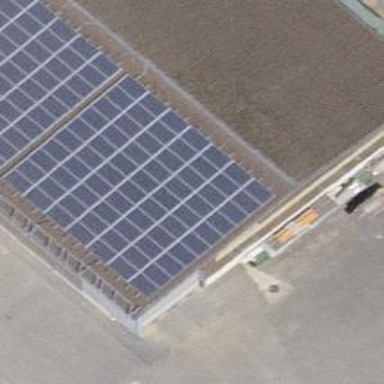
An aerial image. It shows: Solar photovoltaic panel generator.